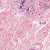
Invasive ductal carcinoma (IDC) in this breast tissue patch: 0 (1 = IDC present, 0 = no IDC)